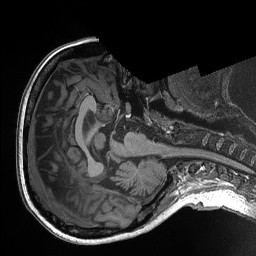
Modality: T1w
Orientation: axial
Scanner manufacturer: siemens
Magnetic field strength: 3 T
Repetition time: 2.3 s
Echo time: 0.00298 s